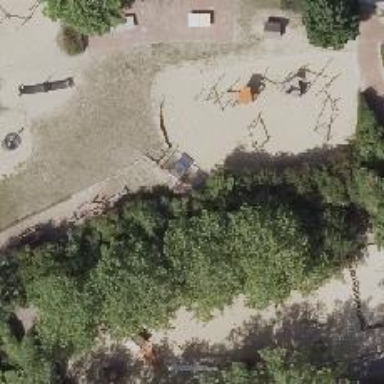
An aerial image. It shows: Playground featuring climbing rope.